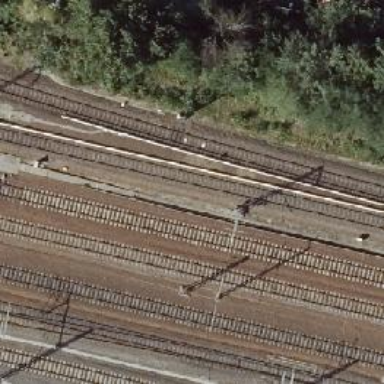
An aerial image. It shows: Milestone along the railway with catenary mast.